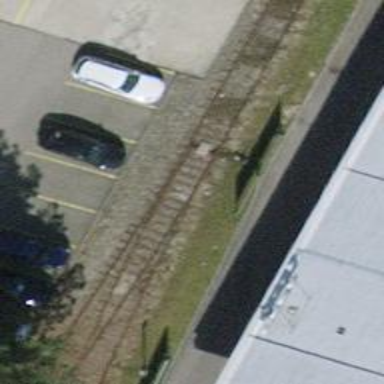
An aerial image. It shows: Disused railway spur with single track.